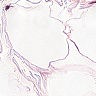
Metastatic tissue present: no